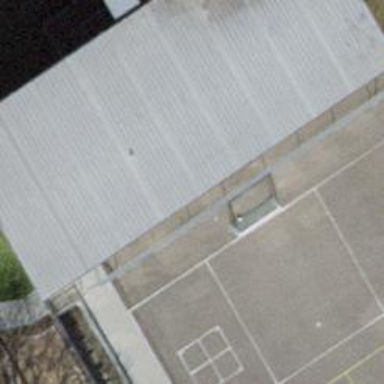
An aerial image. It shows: Flat-roofed school building.